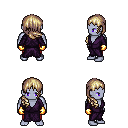
a pixel art fantasy rpg character, male body template, dark elf, purple skin, purple robe, red pants, white blonde right-swept hairstyle, gold gloves, four views (front, back, left, right), 2x2 character sprite sheet, small pixel art, hard edges, no anti-aliasing